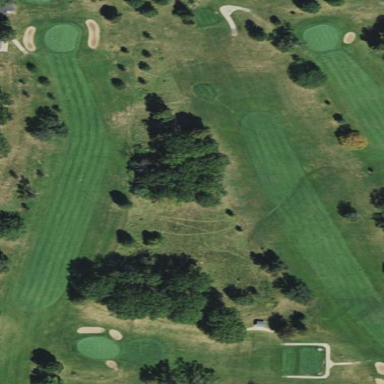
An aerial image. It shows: Golf rough area.